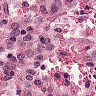
Metastatic tissue present: no